Question: I have a Seam 2.2 JSF 1.2 application deployed on JBoss 5. I need to create a page with a complex, editable datatable; data is displayed across as well as down.
I have an employee:
'''
Employee {
int id;
String name;
...
}
'''
I have certification types:
'''
Certs {
int id;
String certType;
...
)
'''
and I have events of type Certs held by employees:
'''
Events {
int id;
int employeeId;
int certId;
Date start;
Date end;
...
}
'''
I need to display the data across by dynamically generated cert type (number of cert columns are not known til the user selects them), if multiple cert types are selected and an employee has no event for that cert type the cells for that cert type should be empty.

I can generate the correct format using rich:datatable with rich:columns and rich:column, but that's only display - I need to be able to edit the rows in place.
I'm working on generating the table in the backing bean using HtmlDataTable, but Seam does not play well with JSF binding.
The hardest bit for me to wrap my head around is making vertical data (an employee with related event information, one row for every event) horizontal (an employee event event event).
Anybody have any recommendations or advice on the best way to approach this efficiently?
I'll post what I've tried, but this is pretty long already, so I'll add more as needed.
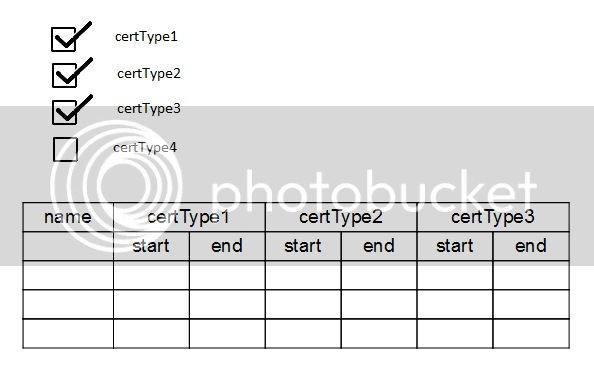
Answer: What I ended up doing was using a combination of components to make this work.
I created an object that converts rows of employee data into one row. So data from the db that returns:
Jones certtype1 start end
Jones certtype2 start end
Jones certtype3 start end
Becomes:
Jones certtype1(start, end) certtype2(start, end) certtype3(start, end)
And organized it like:
'''
<rich:dataTable id="acadCertList"
value="#{myCertBean.employeeCertEventObjects}"
var="_certs" rowKeyVar="row" >
<f:facet name="header">
<rich:columnGroup>
<rich:column>
<h:outputText value="Row" />
</rich:column>
<rich:column>
<h:outputText value="Name" />
</rich:column>
<!-- dynamically create the certType1, certType2 ... column headers -->
<rich:columns value="#{myCertBean.selectedCertTypeList}"
var="_selCrtType" colspan="2">
<h:outputText value="#{_selCrtType.certType}" />
</rich:columns>
</rich:columnGroup>
</f:facet>
<rich:subTable value="#{_certs}" var="_cEmpObj">
<f:facet name="header">
<!-- repeat start end column headers for each certType -->
<rich:columnGroup>
<rich:column>
</rich:column>
<rich:column>
</rich:column>
<c:forEach items="#{myCertBean.selectedCertTypeList}">
<rich:column>
<h:outputText value="Start" />
</rich:column>
<rich:column
<h:outputText value="End" />
</rich:column>
</c:forEach>
</rich:columnGroup>
</f:facet>
<!-- load data for each row -->
<rich:column id="row_#{row}">
<h:outputText value="#{row+1}" />
</rich:column>
<rich:column id="name_#{row}">
<h:outputText value="#{_cEmpObj.name}/>
</rich:column>
<c:forEach items="#{myCertBean.selectedCertTypeList}" varStatus="status">
<rich:column id="curexp_#{status.index}"
<h:outputText
value="#{_cEmpObj.certEventsByCertTypeSysid[status.index].startDate}" />
</rich:column>
<rich:column id="curexp_#{status.index}"
<h:outputText
value="#{_cEmpObj.certEventsByCertTypeSysid[status.index].endDate}" />
</rich:column>
</c:forEach>
</rich:subTable>
</rich:dataTable>
'''